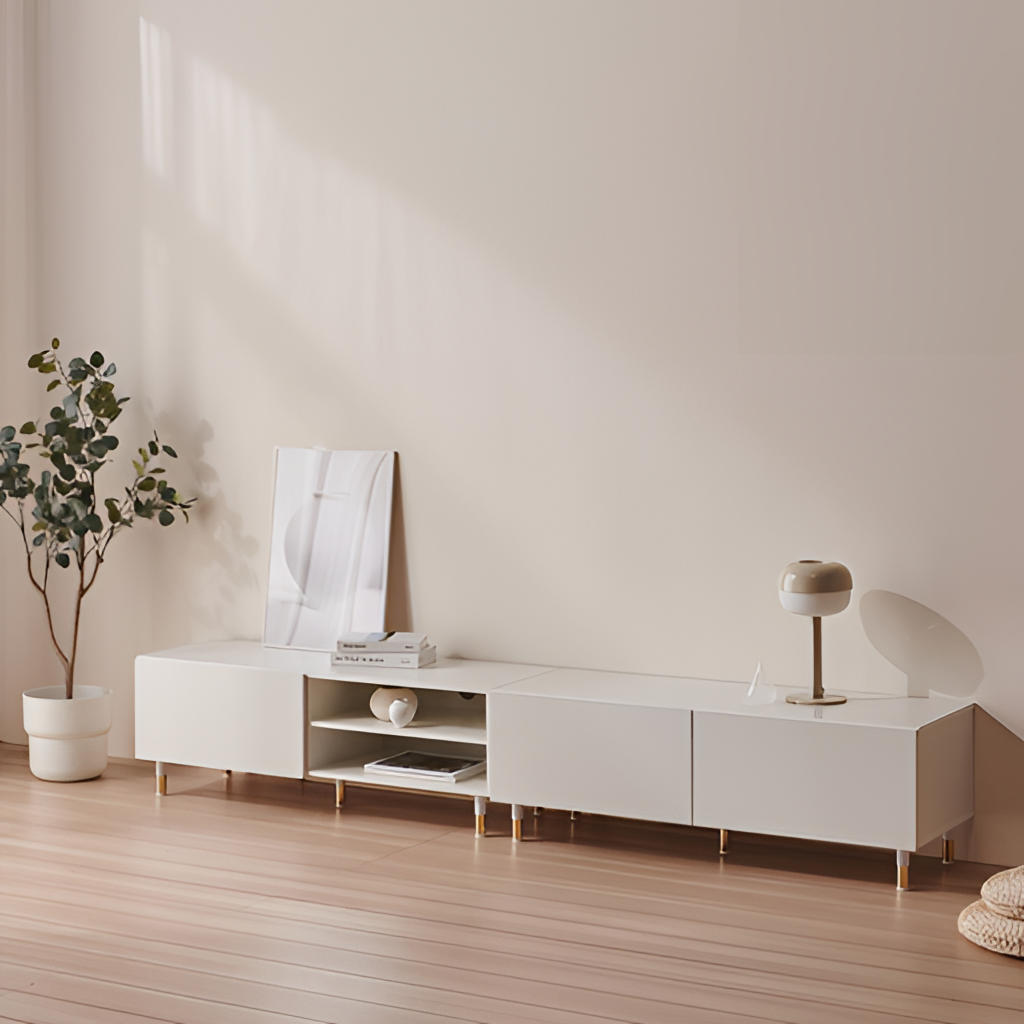
living room, wood sideboard, beige paint wallpaper, with solid pattern, modern, wood flooring, with plank pattern